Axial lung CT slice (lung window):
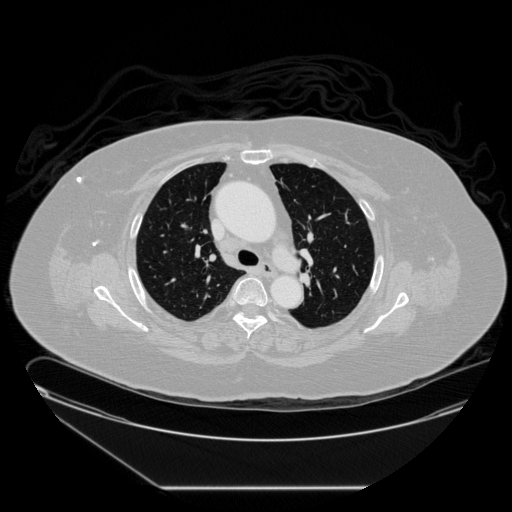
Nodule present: no